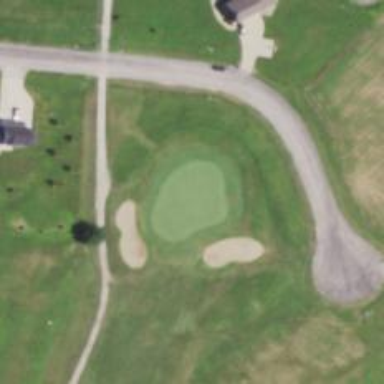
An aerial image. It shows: Golf hole.